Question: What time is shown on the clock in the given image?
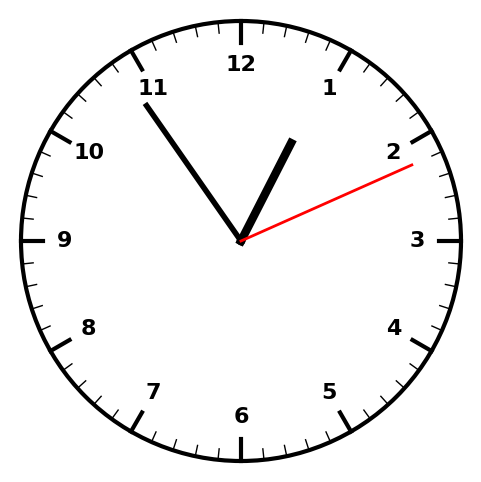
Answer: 12:54:11